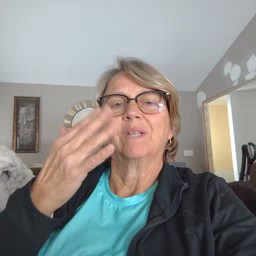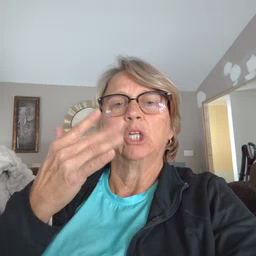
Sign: finger